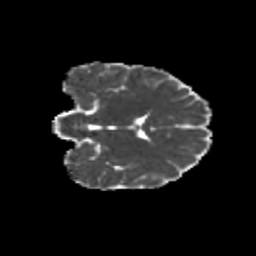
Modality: MD
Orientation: coronal
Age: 10
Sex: male
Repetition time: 9.512 s
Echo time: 0.089 s